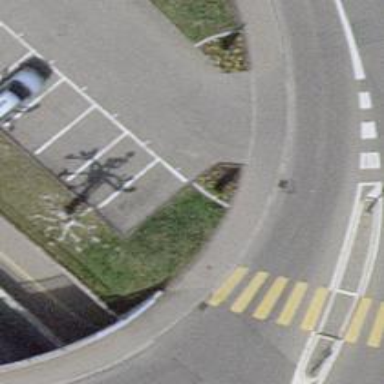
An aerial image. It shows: Car-sharing service available at this location.